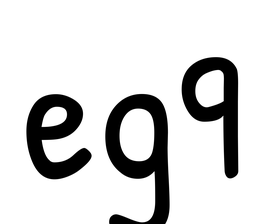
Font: PatrickHand-Regular